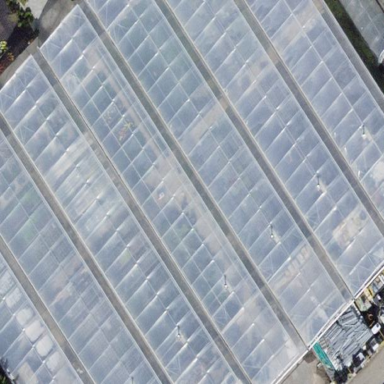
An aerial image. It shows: Greenhouse.